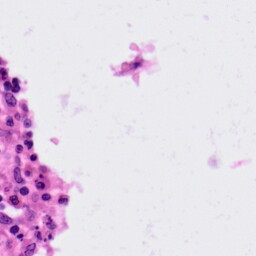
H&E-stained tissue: Colon